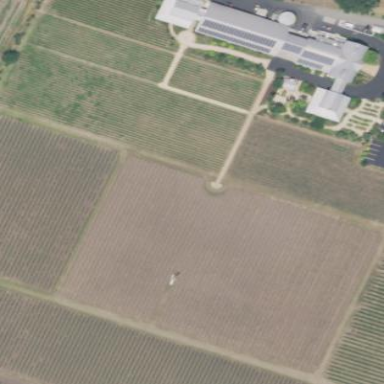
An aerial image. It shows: Vineyard growing wine grapes.